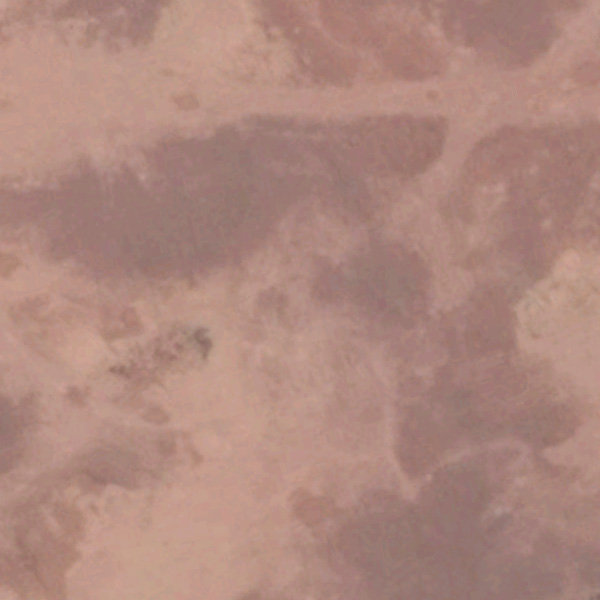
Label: BareLand